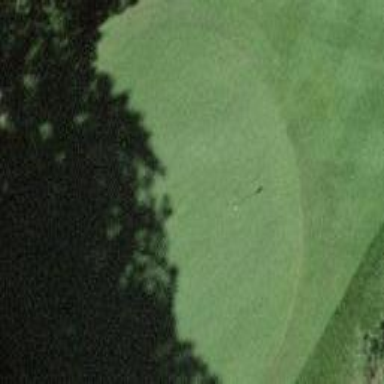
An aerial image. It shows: Green golf area with grass land use.